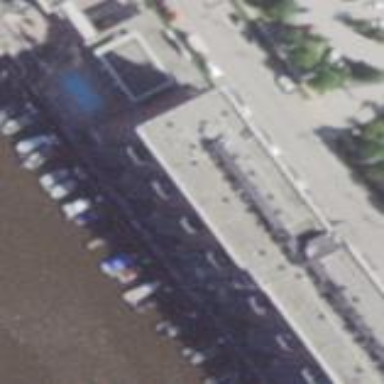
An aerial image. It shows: Man-made pier.